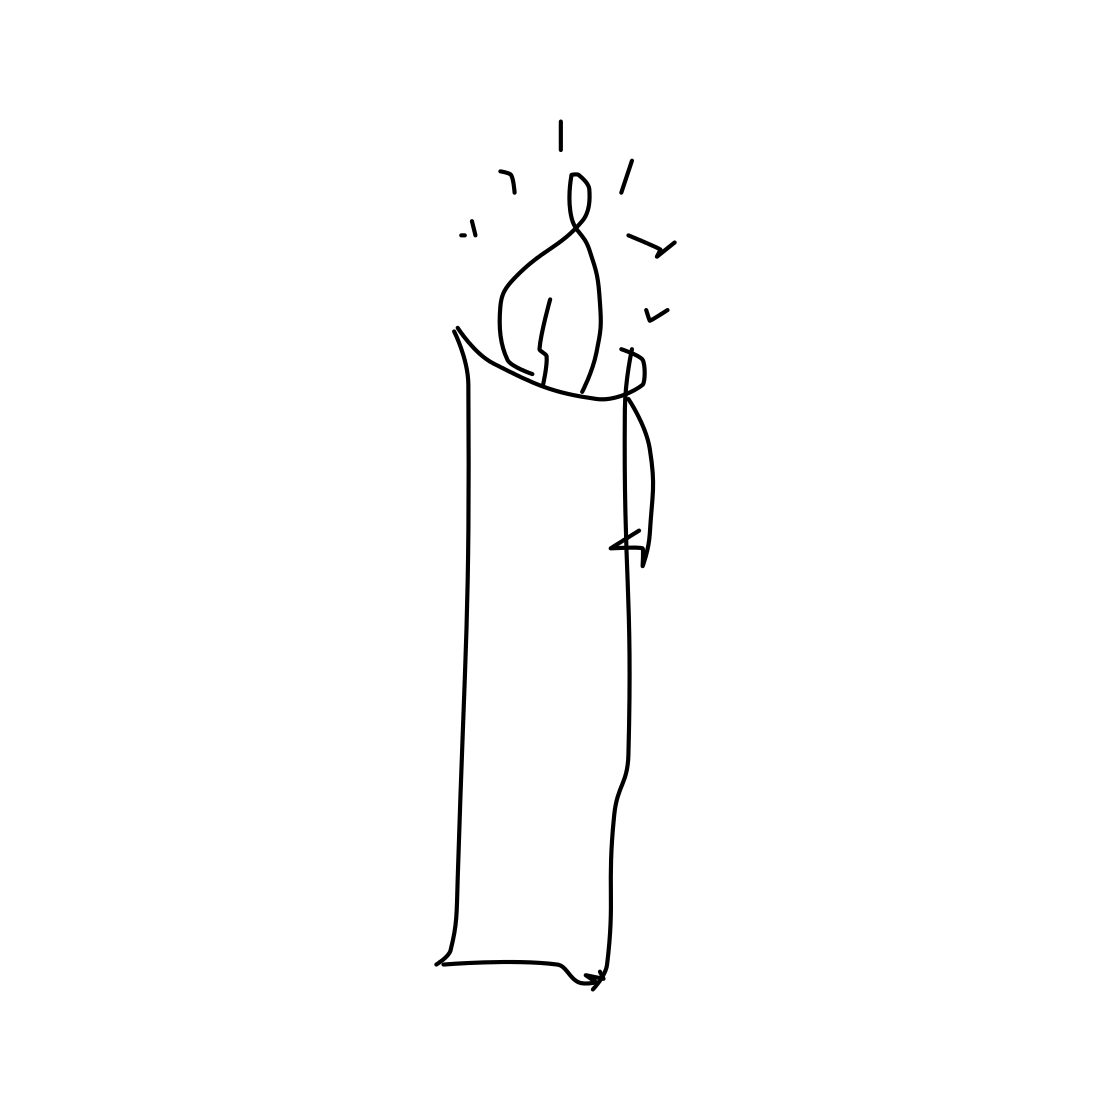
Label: candle